Question: My js code for getting input fields from form fields is as follows
'''
var DocSchedule=function(id,day,fromtime,totime,hospital,hospitalId)
{
this.id=ko.observable(id);
this.day=ko.observable(day);
this.fromtime=ko.observable(fromtime);
this.totime=ko.observable(totime);
this.hospital=ko.observable(hospital);
this.hospitalId=ko.observable(hospitalId);
}
var iter=0;
var genderOptions = ['Male', 'Female'];
var degreeOptions=['BDS','DA(Anaesthesia)','MBBS','MBBS,MD','MBBS,MD(Med)PMCH','MBBS,MD,FNB','MBBS,MS(ENT)','MD,DM,FISC','MD,MS,PhD,DSc','MDS(Oral Surgery)','MS(OPHTH),FICS','MS,DNB,MRCS(Edin),MCh(GASTRO)']
var departmentOptions=['Anesthesiology','Bio-Chemistry','Cardiac Rehab Yoga','Cardio Thoracic Surgery','Cardiology','Chest Physician','Cosmetic Plastic and Hand Surgery','Critical Care','Dental&Facio maxillary Surgery','Dermatology','Diabetology','Dietary Services','Emergency Medicine','Endocrinology','Endoscopic,Head & Neck Surgery','Endoscopy','Gastroenterology','Gastrointestinal Medicine','General Medicine','General Surgery','Geriatrics','Gynecology','Hematology','Internal Medicine','Interventional Radiology','Laboratory Medicine','Laparoscopic Surgery','Medical Oncology','Micro-Biology','Nephrology','Neuro-Surgery','Neurology','Nuclear Medicine','Nuclear Medicinee','Obstetrics and Gynecology','Ophthalmology','Orthopedics & Traumatology','Otorhinolaryngology','Pathology','Pediatric Cardiology','Pediatric Surgery','Pediatrics','Physician','Physiotherapy','Psychiatry','Pulmonology','Radio-Diagnosis','Radiology','Rheumatology','Surgical Gastro-Enterology','Surgical Oncology','Urology','Vascular Surgery']
var Doctor = function(nameParam, usernameParam){
this.name = nameParam;
this.username = usernameParam;
};
var doctors = [];
var Patientp = function () {
this.id = ko.observable(idValue);
this.name = ko.observable(nameValue);
this.degree = ko.observable(degreeValue);
this.gender = ko.observable(genderValue);
//this.consultant= ko.observableArray(consultantArrValue);
this.username = ko.observable(usernameValue);
this.password = ko.observable(passwordValue);
this.email = ko.observable(emailValue);
this.mobile = ko.observable(mobileValue);
this.imgFile = ko.observable(imgFileValue);
this.imgSrc = ko.observable(imgSrcValue);
this.imagePath=ko.observable(imagePathValue);
this.userid=ko.observable(useridValue);
this.department=ko.observable(departmentValue);
//this.consultant= ko.observableArray(consultantArrValue);
//this.consultant= ko.observable(consultantValue);
this.addSlot=function(doctor)
{
var docSchedule=new DocSchedule();
iter=iter+1;
docSchedule.id(iter);
doctor.schedules.push(docSchedule);
}
}
//idValue = 'hi';
//useridValue = 'hi';
//nameValue = 'hi';
addressValue = 'adress';
//genderValue = 'hi';
//mobileValue = 'hi';
//these fields are not available
//usernameValue = 'hi';
//passwordValue = 'hi';
//emailValue = 'hi';
imgFileValue = 'imagefileValue';
//imgSrcValue = 'ui_resources/img/profile_pic.png';
imagePathValue = 'imagePathValue';
//consultantArrValue = null;//'${currentpatient.user.name}';
//consultantValue="d1";
//var doc={};
var projectUrl=$('#projectUrl').val();
//alert(projectUrl);
/* var test=$.ajax({
type: "GET",
url: projectUrl+"getDoctors",
dataType:"json",
jsonp: true,
async:false
}).responseText;
console.log(test); */
$.ajax({
type: "GET",
url: projectUrl+"getDoctors",
dataType:"json",
jsonp: true,
async:false ,
success: function (data) {
//alert(data);
$.each(data.doctors, function(index, currPat) {
var doc = new Doctor(currPat.name,currPat.username);
doctors.push(doc);
if(currPat.userid=="${IDis}"){
console.log(currPat.degree);
nameValue = currPat.name;
usernameValue =currPat.username;
passwordValue ="" ;
emailValue = currPat.email;
mobileValue = currPat.mobile;
genderValue = currPat.gender;
departmentValue=currPat.department;
degreeValue=currPat.degree;
imgSrcValue=currPat.imagePath;
useridValue=currPat.userid;
idValue=currPat.id;
}
});
}
});
/* var jsonobject=ko.utils.parseJson(test);
$.each(jsonobject.patients,function(i,item){
var patient1 = new Patient(item.id, item.name, item.address, item.gender,item.consultant,item.username,"",item.email,item.mobile,"","",item.userid,item.imagePath);
self.patients.push(patient1);
}); */
var patp=new Patientp();
ko.applyBindings(patp);
$('#saveButton').click(function(){
alert('savebutton');
var testjson=ko.toJSON(patp);
console.log(testjson);
var formdata=new FormData();
formdata.append("doctormetada",testjson);
console.log(projectUrl+"updateDoctor");
$.ajax({
url: projectUrl+"updateDoctor",
type: "POST",
data: formdata,
processData: false,
contentType: false,
success: function (res) {
formdata = new FormData();
//self.doctor(new Doctor());
}
});
});
'''
after looking to this <URL>
changed my code to
'''
var DocSchedule=function(id,day,fromtime,totime,hospital,hospitalId)
{
this.id=ko.observable(id);
this.day=ko.observable(day);
this.fromtime=ko.observable(fromtime);
this.totime=ko.observable(totime);
this.hospital=ko.observable(hospital);
this.hospitalId=ko.observable(hospitalId);
}
var iter=0;
var genderOptions = ['Male', 'Female'];
var degreeOptions=['BDS','DA(Anaesthesia)','MBBS','MBBS,MD','MBBS,MD(Med)PMCH','MBBS,MD,FNB','MBBS,MS(ENT)','MD,DM,FISC','MD,MS,PhD,DSc','MDS(Oral Surgery)','MS(OPHTH),FICS','MS,DNB,MRCS(Edin),MCh(GASTRO)']
var departmentOptions=['Anesthesiology','Bio-Chemistry','Cardiac Rehab Yoga','Cardio Thoracic Surgery','Cardiology','Chest Physician','Cosmetic Plastic and Hand Surgery','Critical Care','Dental&Facio maxillary Surgery','Dermatology','Diabetology','Dietary Services','Emergency Medicine','Endocrinology','Endoscopic,Head & Neck Surgery','Endoscopy','Gastroenterology','Gastrointestinal Medicine','General Medicine','General Surgery','Geriatrics','Gynecology','Hematology','Internal Medicine','Interventional Radiology','Laboratory Medicine','Laparoscopic Surgery','Medical Oncology','Micro-Biology','Nephrology','Neuro-Surgery','Neurology','Nuclear Medicine','Nuclear Medicinee','Obstetrics and Gynecology','Ophthalmology','Orthopedics & Traumatology','Otorhinolaryngology','Pathology','Pediatric Cardiology','Pediatric Surgery','Pediatrics','Physician','Physiotherapy','Psychiatry','Pulmonology','Radio-Diagnosis','Radiology','Rheumatology','Surgical Gastro-Enterology','Surgical Oncology','Urology','Vascular Surgery']
var Doctor = function(nameParam, usernameParam){
this.name = nameParam;
this.username = usernameParam;
};
var doctors = [];
var Patientp = function () {
this.id = ko.observable(idValue);
this.name = ko.observable(nameValue);
this.degree = ko.observable(degreeValue);
this.gender = ko.observable(genderValue);
//this.consultant= ko.observableArray(consultantArrValue);
this.username = ko.observable(usernameValue);
this.password = ko.observable(passwordValue);
this.email = ko.observable(emailValue);
this.mobile = ko.observable(mobileValue);
this.imgFile = ko.observable(imgFileValue);
this.imgSrc = ko.observable(imgSrcValue);
this.imagePath=ko.observable(imagePathValue);
this.userid=ko.observable(useridValue);
this.department=ko.observable(departmentValue);
//this.consultant= ko.observableArray(consultantArrValue);
//this.consultant= ko.observable(consultantValue);
this.addSlot=function(doctor)
{
mm = doctor
console.log("this", doctor);
var docSchedule = new DocSchedule();
iter++;
docSchedule.id(iter);
this.schedulers().push(docSchedule);
}
}
//idValue = 'hi';
//useridValue = 'hi';
//nameValue = 'hi';
addressValue = 'adress';
//genderValue = 'hi';
//mobileValue = 'hi';
//these fields are not available
//usernameValue = 'hi';
//passwordValue = 'hi';
//emailValue = 'hi';
imgFileValue = 'imagefileValue';
//imgSrcValue = 'ui_resources/img/profile_pic.png';
imagePathValue = 'imagePathValue';
//consultantArrValue = null;//'${currentpatient.user.name}';
//consultantValue="d1";
//var doc={};
var projectUrl=$('#projectUrl').val();
//alert(projectUrl);
/* var test=$.ajax({
type: "GET",
url: projectUrl+"getDoctors",
dataType:"json",
jsonp: true,
async:false
}).responseText;
console.log(test); */
$.ajax({
type: "GET",
url: projectUrl+"getDoctors",
dataType:"json",
jsonp: true,
async:false ,
success: function (data) {
//alert(data);
$.each(data.doctors, function(index, currPat) {
var doc = new Doctor(currPat.name,currPat.username);
doctors.push(doc);
if(currPat.userid=="${IDis}"){
console.log(currPat.degree);
nameValue = currPat.name;
usernameValue =currPat.username;
passwordValue ="" ;
emailValue = currPat.email;
mobileValue = currPat.mobile;
genderValue = currPat.gender;
departmentValue=currPat.department;
degreeValue=currPat.degree;
imgSrcValue=currPat.imagePath;
useridValue=currPat.userid;
idValue=currPat.id;
}
});
}
});
/* var jsonobject=ko.utils.parseJson(test);
$.each(jsonobject.patients,function(i,item){
var patient1 = new Patient(item.id, item.name, item.address, item.gender,item.consultant,item.username,"",item.email,item.mobile,"","",item.userid,item.imagePath);
self.patients.push(patient1);
}); */
//var patp=new Patientp();
//ko.applyBindings(patp);
function vm() {
var self = this;
self.person = new Patientp();
self.schedule = new DocSchedule();
self.schedules = ko.observableArray([new DocSchedule(iter)]);
self.addSlot = function () {
console.log(self.schedules.length);
iter++;
var docSchedule = new DocSchedule(iter);
self.schedules.push(docSchedule);
};
self.removeSlot = function () {
console.log('removed');
self.schedules.remove(this);
}
};
var viewModel = new vm();
ko.applyBindings(viewModel, document.getElementById('addDoctorSchedules'));
$('#saveButton').click(function(){
alert('savebutton');
var testjson=ko.toJSON(self.person);
console.log(testjson);
var formdata=new FormData();
formdata.append("doctormetada",testjson);
console.log(projectUrl+"updateDoctor");
$.ajax({
url: projectUrl+"updateDoctor",
type: "POST",
data: formdata,
processData: false,
contentType: false,
success: function (res) {
formdata = new FormData();
//self.doctor(new Doctor());
}
});
});
'''
So now I am not getting any values in the form fields and even no error in the browser console also.

Can any body please point out the mistake where I am doing?
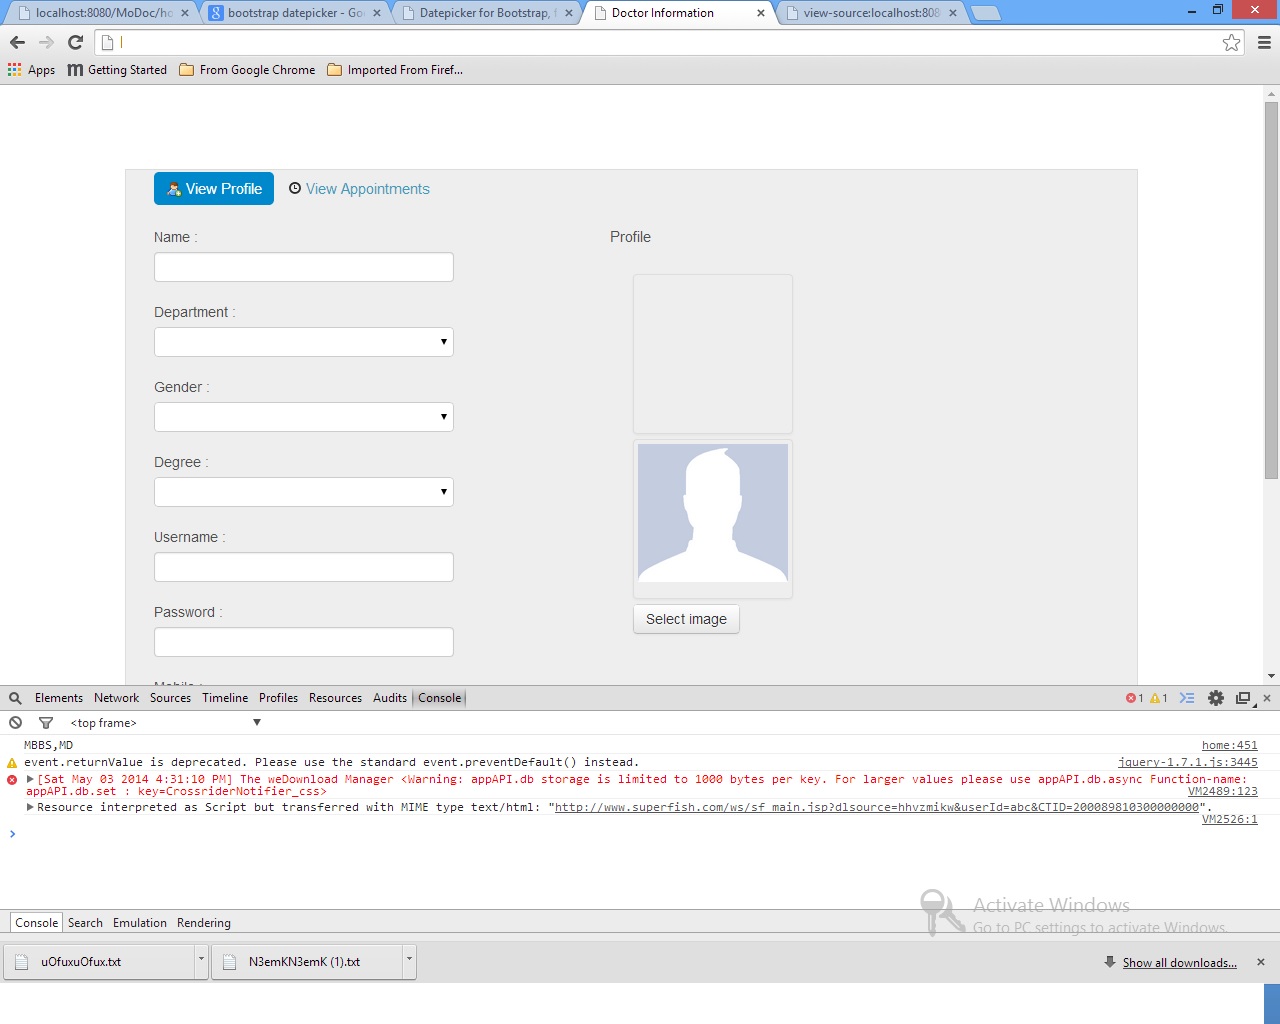
Answer: It's because the initialization of data from ajax request to the viewmodel Patientp,
Try changing Patientp to this.
## HTML
'''
<table id="test">
<tr>
<td>Name</td>
<td><input type="text" name="name" data-bind='value: person.name' /></td>
</tr>
<tr>
<td>Department</td>
<td><select data-bind='options: departmentOptions, optionsText: departmentOptions, optionsCaption: "Select...", value: person.department'> </select></td>
</tr>
<tr>
<td>Gender</td>
<td><select data-bind='options: genderOptions, optionsText: genderOptions, optionsCaption: "Select...", value: person.gender'> </select></td>
</tr>
<tr>
<td>Degree</td>
<td><select data-bind='options: degreeOptions, optionsText: degreeOptions, optionsCaption: "Select...", value: person.degree'> </select></td>
</tr>
<tr>
<td>UserName</td>
<td><input type="text" name="name" data-bind='value: person.username' /></td>
</tr>
<tr>
<td>Password</td>
<td><input type="text" name="name" data-bind='value: person.password' /></td>
</tr>
</table>
'''
## javaScript
'''
var Patientp = function () {
this.id = ko.observable('');
this.name = ko.observable('');
this.degree = ko.observable('');
this.gender = ko.observable('');
this.username = ko.observable('');
this.password = ko.observable('');
this.email = ko.observable('');
this.mobile = ko.observable('');
this.imgFile = ko.observable('');
this.imgSrc = ko.observable('');
this.imagePath = ko.observable('');
this.userid = ko.observable('');
this.department = ko.observable('');
}
'''
And then set the values like this:
'''
if (currPat.userid == "${IDis}") {
console.log(currPat.degree);
pat.name = currPat.name;
pat.username = currPat.username;
pat.password = currPat.password;
pat.email = currPat.email;
pat.mobile = currPat.mobile;
pat.gender = currPat.gender;
pat.department = currPat.department;
pat.degree = currPat.degree;
pat.imagePath = currPat.imagePath;
pat.userid = currPat.userid;
pat.id = currPat.id;
}
'''
here is the <URL>